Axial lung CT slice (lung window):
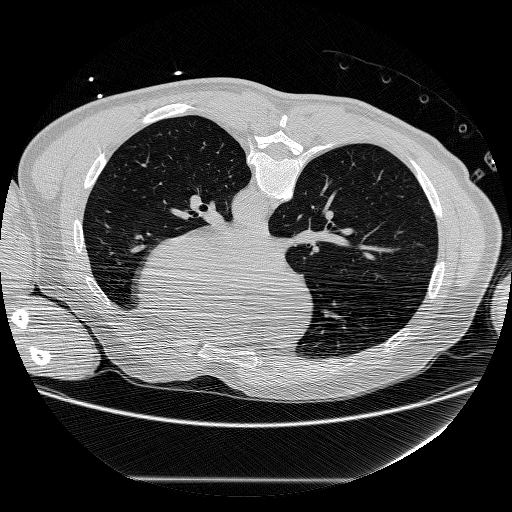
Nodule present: no